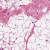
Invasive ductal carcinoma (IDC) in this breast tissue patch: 0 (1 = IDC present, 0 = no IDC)